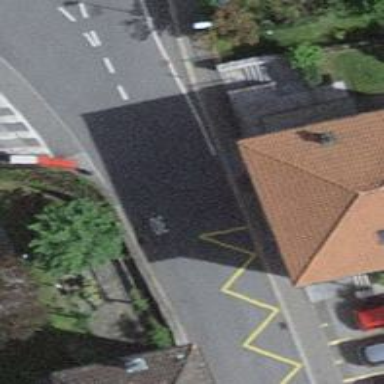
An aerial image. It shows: Zebra crossing on the road.